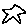
Label: star